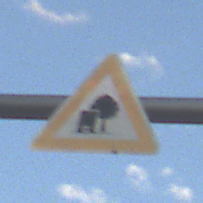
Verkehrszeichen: UnzureichendesLichtraumprofil
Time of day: SunriseSunset
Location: Outdoor (Nature)
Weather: PartlyCloudy
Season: NotSpecified
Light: Natural